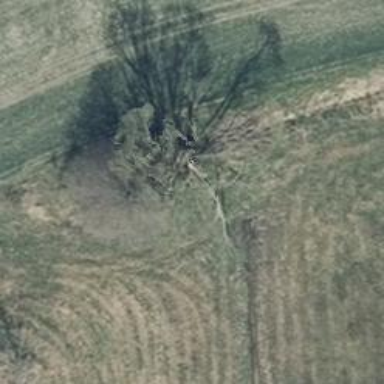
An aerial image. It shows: Deciduous broadleaved tree.